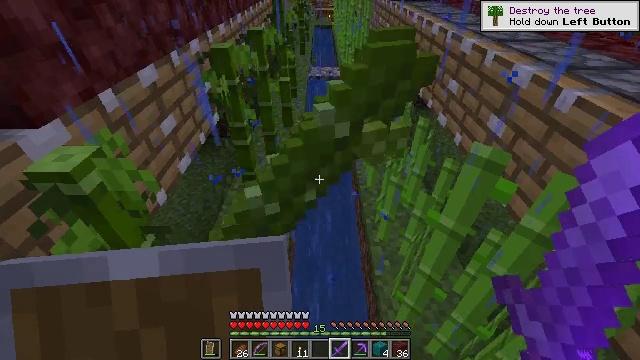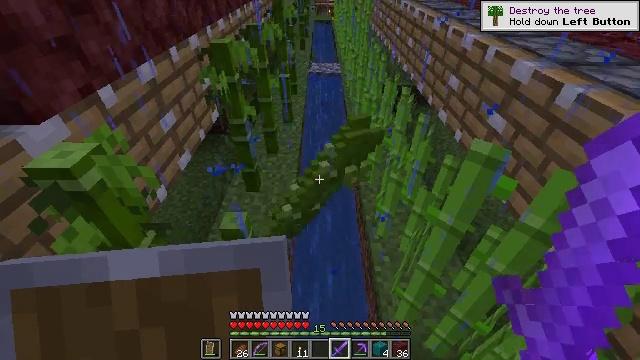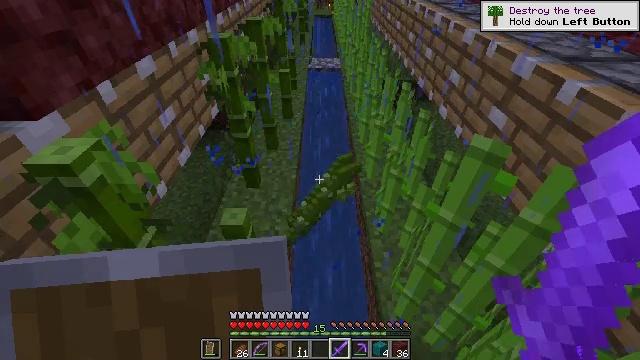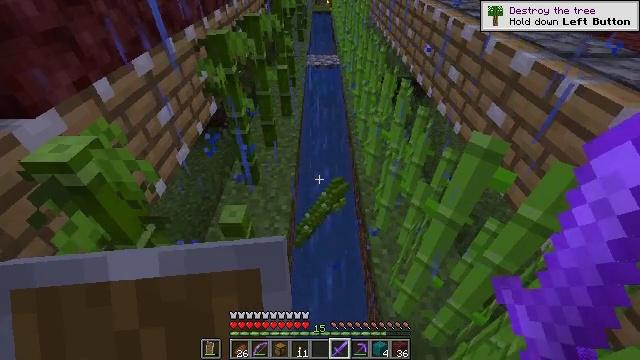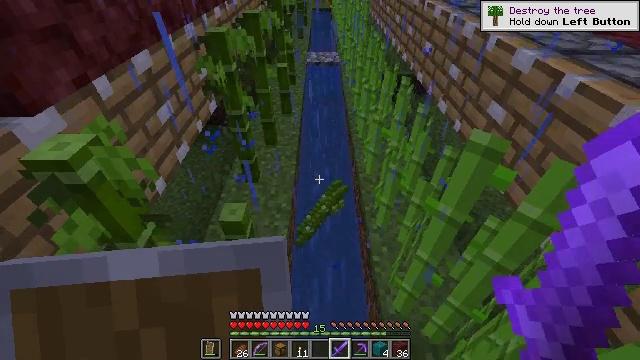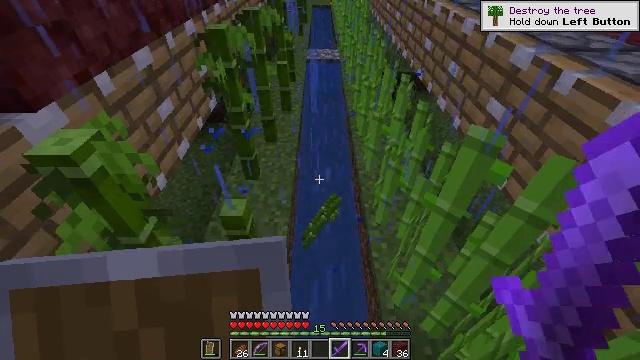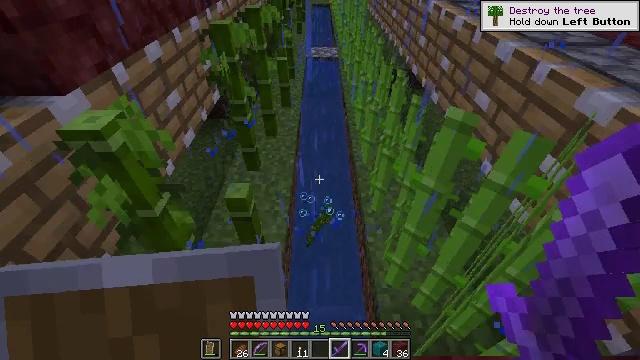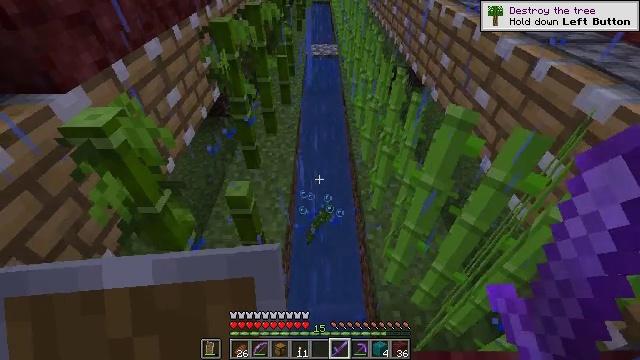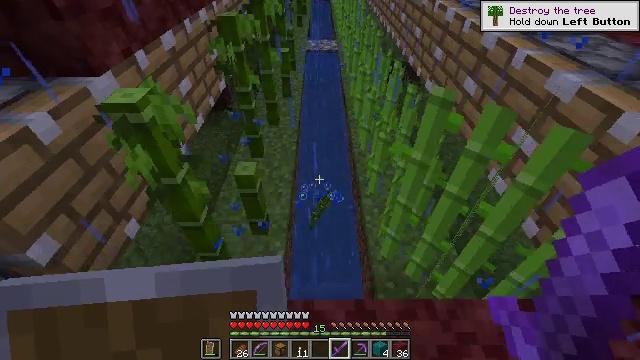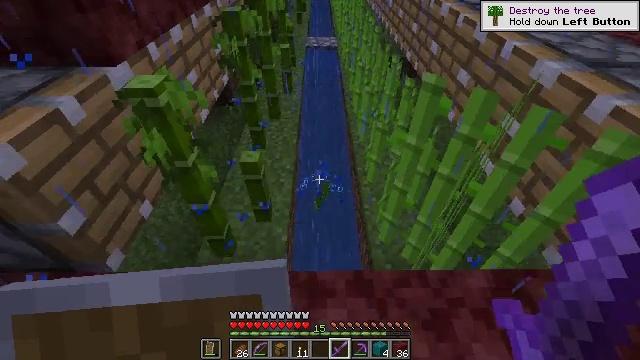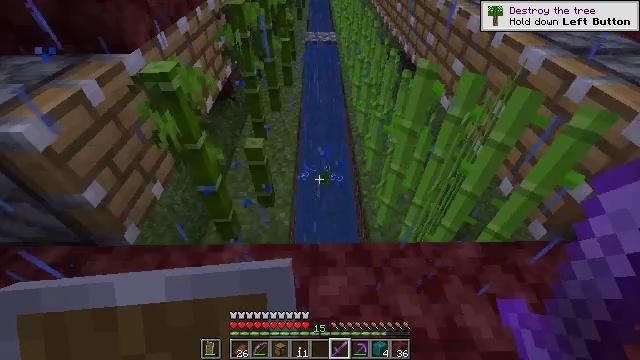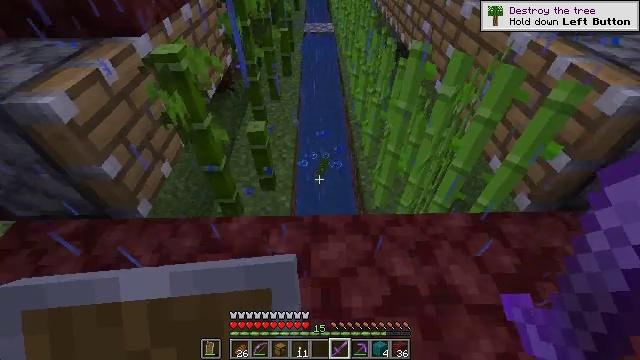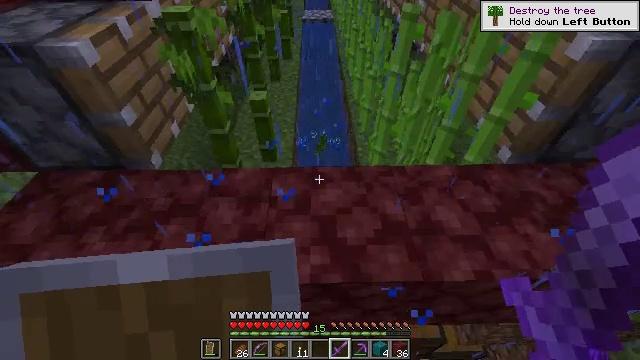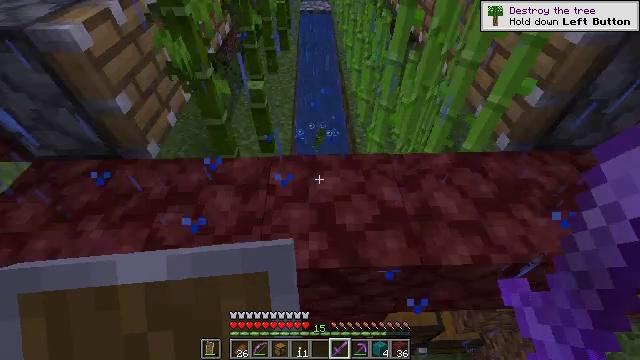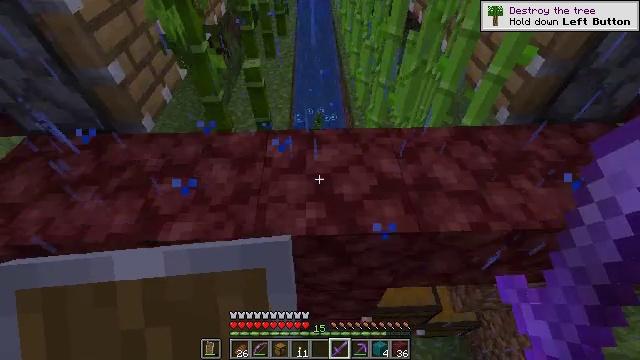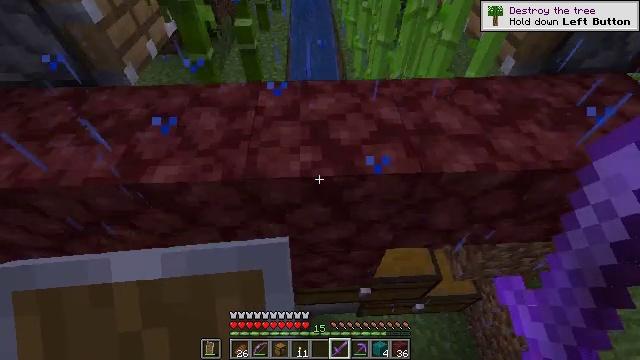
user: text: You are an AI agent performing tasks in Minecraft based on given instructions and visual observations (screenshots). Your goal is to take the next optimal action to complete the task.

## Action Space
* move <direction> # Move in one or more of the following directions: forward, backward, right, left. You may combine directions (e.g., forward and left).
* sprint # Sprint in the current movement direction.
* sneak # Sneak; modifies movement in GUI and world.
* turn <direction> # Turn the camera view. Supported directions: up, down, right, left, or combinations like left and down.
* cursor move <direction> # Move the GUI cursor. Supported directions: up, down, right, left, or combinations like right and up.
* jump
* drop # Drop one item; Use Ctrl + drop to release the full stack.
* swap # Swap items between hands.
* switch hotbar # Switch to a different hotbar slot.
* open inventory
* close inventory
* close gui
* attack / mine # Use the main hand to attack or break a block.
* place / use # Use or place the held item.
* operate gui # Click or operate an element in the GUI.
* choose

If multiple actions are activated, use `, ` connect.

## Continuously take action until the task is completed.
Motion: motion action
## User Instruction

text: Use an ender pearl and blaze powder to craft an ender eye.
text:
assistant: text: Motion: no_op
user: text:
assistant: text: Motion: no_op
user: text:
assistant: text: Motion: no_op
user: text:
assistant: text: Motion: no_op
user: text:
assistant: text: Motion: move back
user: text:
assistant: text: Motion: move back
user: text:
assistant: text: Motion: move back
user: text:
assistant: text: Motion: move back
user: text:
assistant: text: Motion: move back
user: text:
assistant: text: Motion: move back
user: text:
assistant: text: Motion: move back, turn down
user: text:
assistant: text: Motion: move back, turn down
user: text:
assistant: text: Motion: move back, turn down
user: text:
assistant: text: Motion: move back, turn down
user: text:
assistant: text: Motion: move back, turn down
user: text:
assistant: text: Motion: move back, turn down
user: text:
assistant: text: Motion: move back, turn down
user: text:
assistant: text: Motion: move back, turn down
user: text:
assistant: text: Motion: move back, turn down
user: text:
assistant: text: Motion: move back, turn down
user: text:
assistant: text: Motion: move back
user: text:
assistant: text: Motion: move back
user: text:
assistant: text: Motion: move back
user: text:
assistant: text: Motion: move back
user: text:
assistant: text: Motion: move back, turn up
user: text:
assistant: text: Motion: turn up
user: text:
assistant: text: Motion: turn up
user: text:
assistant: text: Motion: turn right and up
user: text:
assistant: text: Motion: move right, turn right and up
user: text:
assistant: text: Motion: move right, turn right and up